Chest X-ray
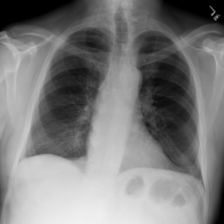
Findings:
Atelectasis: positive
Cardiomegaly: negative
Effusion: negative
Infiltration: negative
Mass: negative
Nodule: negative
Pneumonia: negative
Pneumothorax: negative
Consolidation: negative
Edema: negative
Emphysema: negative
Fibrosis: negative
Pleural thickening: negative
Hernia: negative